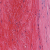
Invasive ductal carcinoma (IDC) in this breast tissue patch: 0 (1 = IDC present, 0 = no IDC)